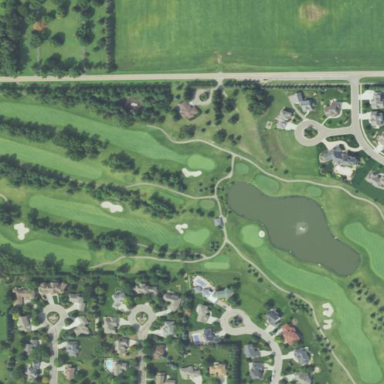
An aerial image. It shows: Golf course.